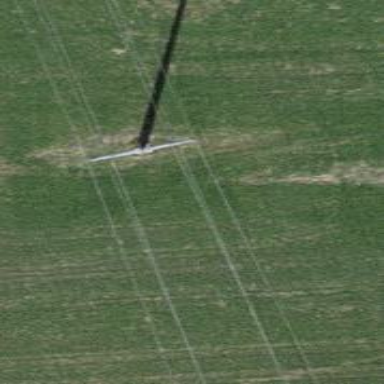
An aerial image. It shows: Minor power line.